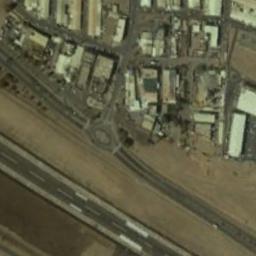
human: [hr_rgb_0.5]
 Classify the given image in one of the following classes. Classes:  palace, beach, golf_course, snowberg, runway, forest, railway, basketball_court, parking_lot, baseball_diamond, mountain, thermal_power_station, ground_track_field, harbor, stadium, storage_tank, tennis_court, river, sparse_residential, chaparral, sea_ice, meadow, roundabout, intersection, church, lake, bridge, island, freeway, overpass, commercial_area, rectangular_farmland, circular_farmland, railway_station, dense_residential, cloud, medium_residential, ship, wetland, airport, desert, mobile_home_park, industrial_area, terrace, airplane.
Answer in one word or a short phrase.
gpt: runway